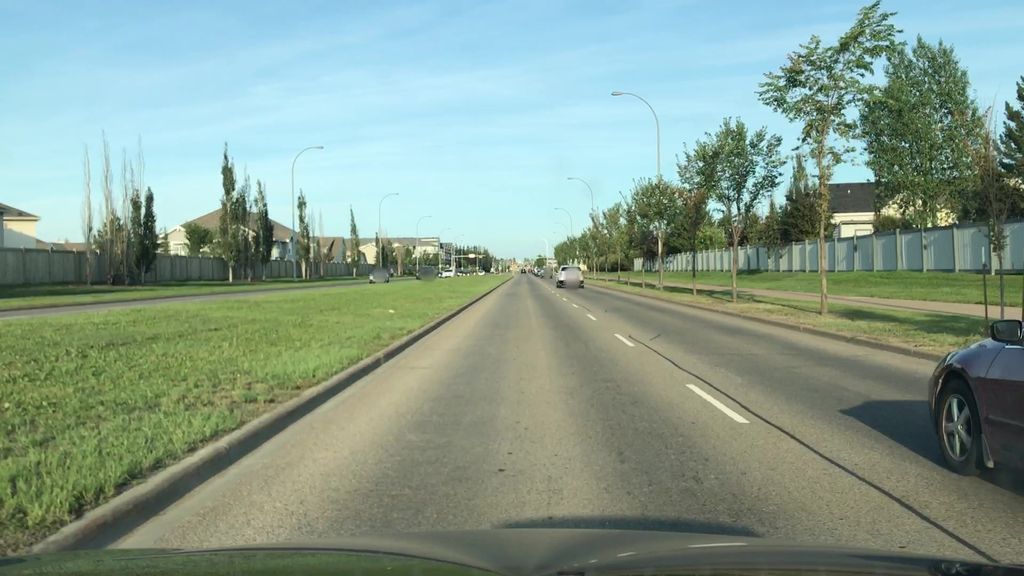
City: edmonton